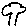
Label: tree